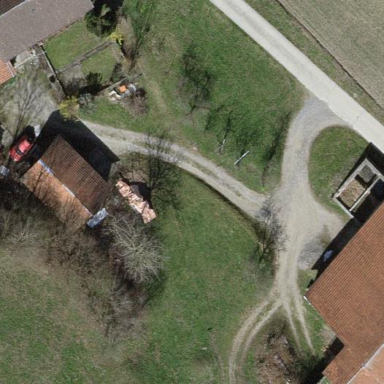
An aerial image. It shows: Farmyard area.